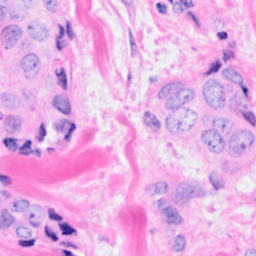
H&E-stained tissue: Breast